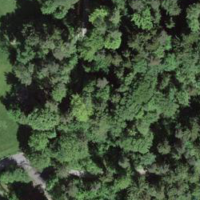
EUNIS habitat code: 44
Species observed at this site:
Dioscorea communis